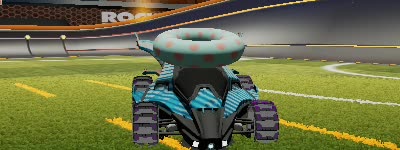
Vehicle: aftershock